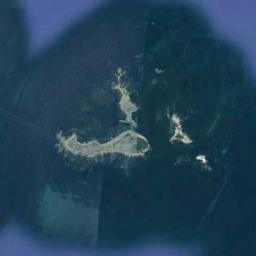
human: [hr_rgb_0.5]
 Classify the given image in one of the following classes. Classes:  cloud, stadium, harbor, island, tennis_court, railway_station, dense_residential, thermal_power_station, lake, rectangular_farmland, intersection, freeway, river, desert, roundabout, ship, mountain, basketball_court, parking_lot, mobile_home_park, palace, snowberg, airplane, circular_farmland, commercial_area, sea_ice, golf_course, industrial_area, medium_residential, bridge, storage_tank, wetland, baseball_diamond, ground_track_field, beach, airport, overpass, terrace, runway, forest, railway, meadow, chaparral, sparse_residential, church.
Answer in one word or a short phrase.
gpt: island